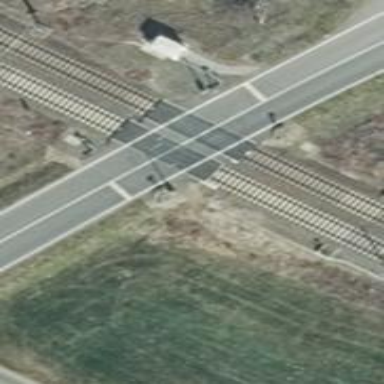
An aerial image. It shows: Level crossing with light signals and saltire markings.